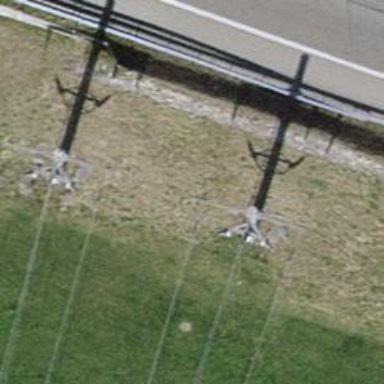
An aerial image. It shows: Power tower.